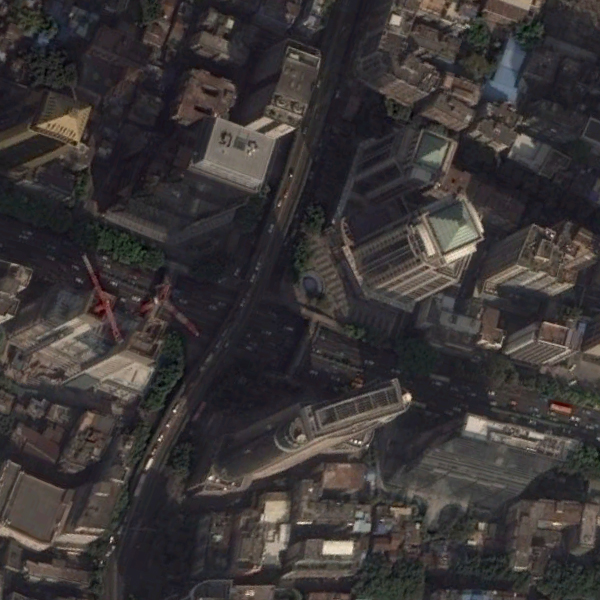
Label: Commercial